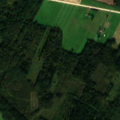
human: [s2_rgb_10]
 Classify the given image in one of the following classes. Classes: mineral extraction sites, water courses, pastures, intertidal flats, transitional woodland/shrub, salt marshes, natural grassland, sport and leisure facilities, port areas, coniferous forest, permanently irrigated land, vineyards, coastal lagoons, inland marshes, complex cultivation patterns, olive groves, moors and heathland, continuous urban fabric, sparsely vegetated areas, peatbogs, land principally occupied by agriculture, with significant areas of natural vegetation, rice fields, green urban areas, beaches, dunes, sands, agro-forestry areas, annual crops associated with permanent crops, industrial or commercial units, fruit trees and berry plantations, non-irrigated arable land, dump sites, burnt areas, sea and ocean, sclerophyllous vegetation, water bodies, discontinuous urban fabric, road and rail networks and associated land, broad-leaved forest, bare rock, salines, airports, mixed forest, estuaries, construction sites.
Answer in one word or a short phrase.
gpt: non-irrigated arable land, pastures, land principally occupied by agriculture, with significant areas of natural vegetation, broad-leaved forest, coniferous forest, mixed forest